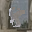
Label: 8